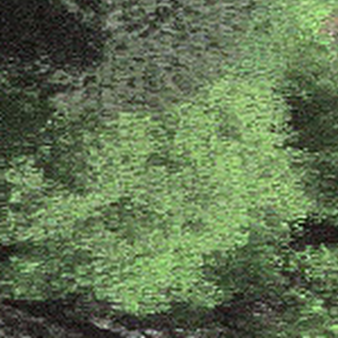
Label: other